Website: walmart
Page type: account-selection
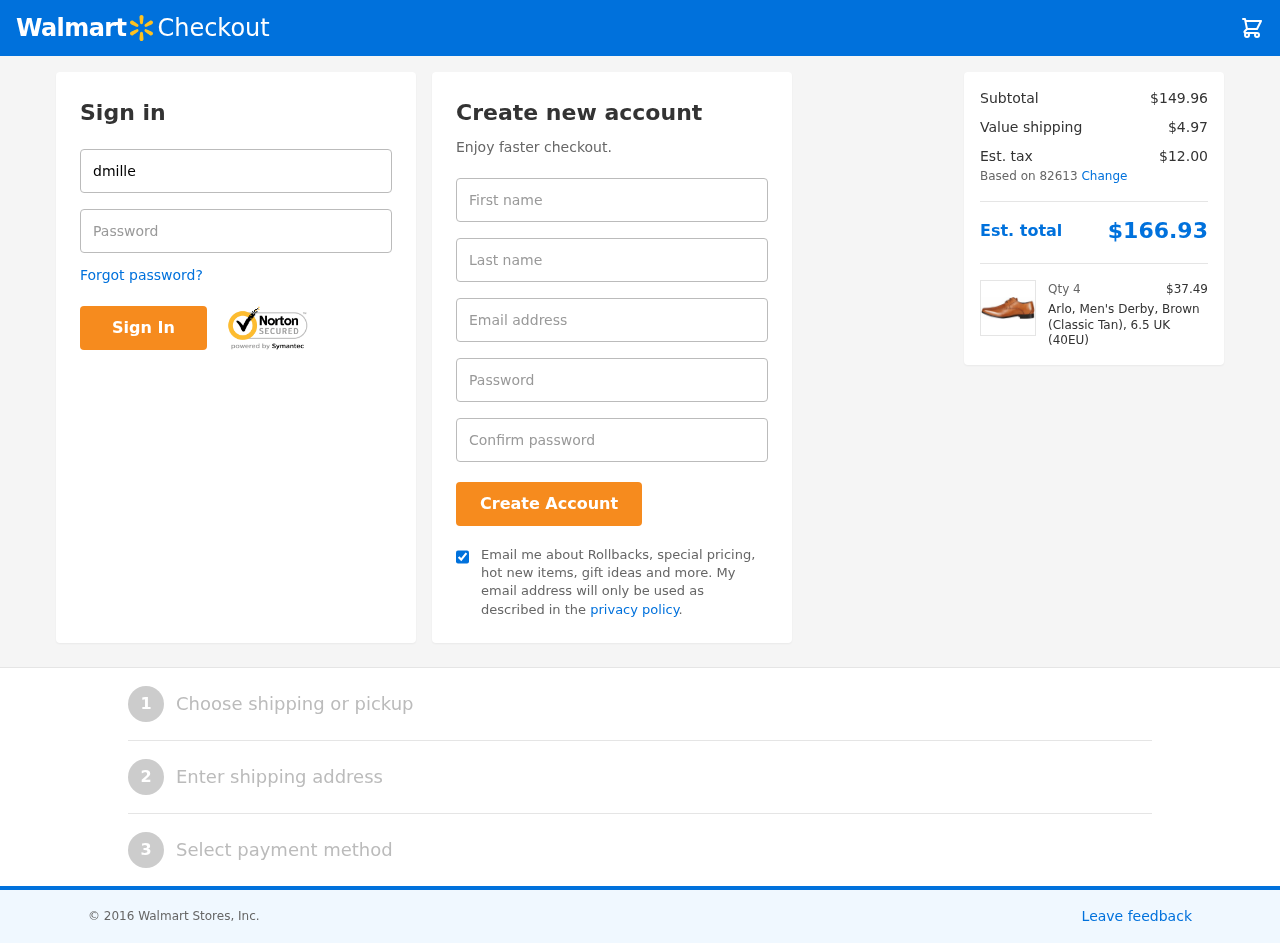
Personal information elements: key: PII_EMAIL
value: david.miller@gmail.com
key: PII_FIRSTNAME
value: David
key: PII_LASTNAME
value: Miller
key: PII_LOGIN_USERNAME
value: dmiller383
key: PII_POSTCODE
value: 82613
Product elements: key: PRODUCT1_NAME
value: Arlo, Men's Derby, Brown (Classic Tan), 6.5 UK (40EU)
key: PRODUCT1_PRICE
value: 37.49
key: PRODUCT1_QUANTITY
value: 4
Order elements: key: ORDER_SUBTOTAL
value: $149.96
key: ORDER_SHIPPING_COST
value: $4.97
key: ORDER_TAX
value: $12.00
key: ORDER_TOTAL
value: $166.93